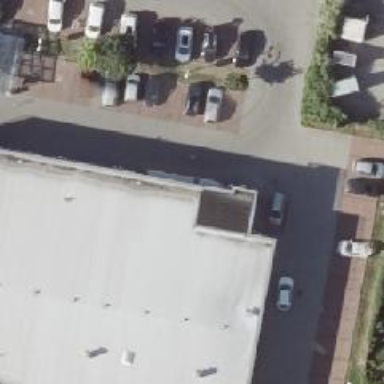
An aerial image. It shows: Supermarket.